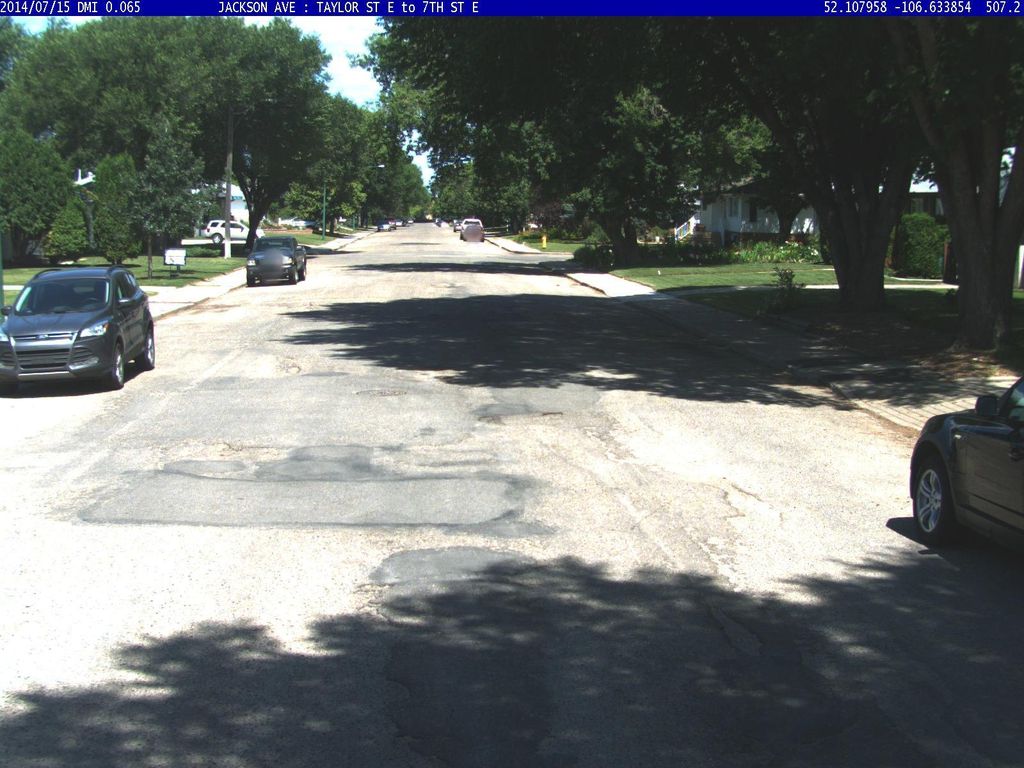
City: saskatoon